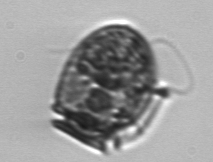
Label: Dinophysis_acuminata